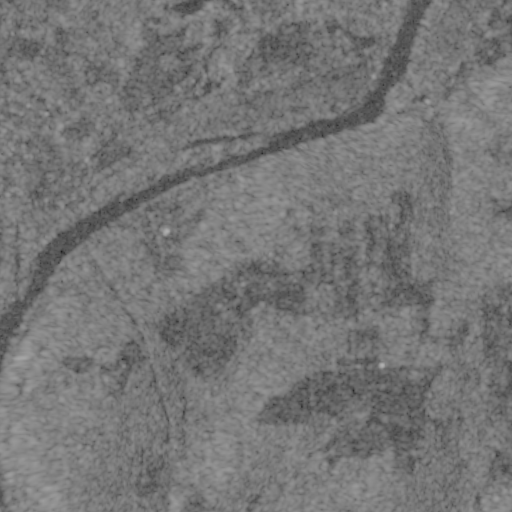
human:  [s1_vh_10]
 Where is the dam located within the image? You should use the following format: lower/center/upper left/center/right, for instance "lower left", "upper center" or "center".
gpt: The dam is located in the center left of the image.
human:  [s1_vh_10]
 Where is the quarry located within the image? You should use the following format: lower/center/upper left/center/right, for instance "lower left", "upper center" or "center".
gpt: The quarry is located in the upper right of the image.
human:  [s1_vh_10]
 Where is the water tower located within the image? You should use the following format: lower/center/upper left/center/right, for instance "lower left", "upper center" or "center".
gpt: The water tower is located in the lower left of the image.
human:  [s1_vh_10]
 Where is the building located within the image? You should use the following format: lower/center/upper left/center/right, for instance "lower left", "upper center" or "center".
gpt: The building is located in the upper of the image.
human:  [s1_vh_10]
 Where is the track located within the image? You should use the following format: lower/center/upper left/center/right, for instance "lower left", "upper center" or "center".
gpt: There is no track in the image.

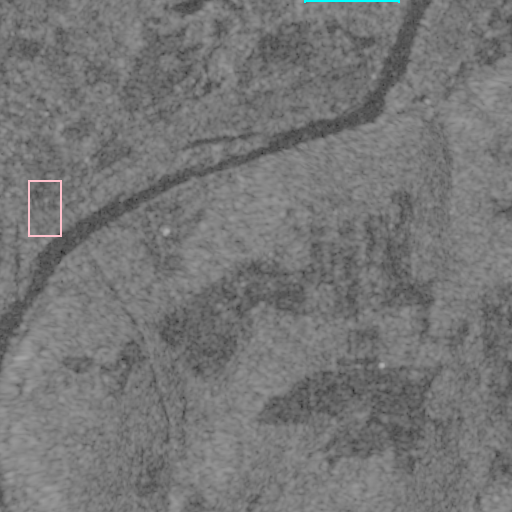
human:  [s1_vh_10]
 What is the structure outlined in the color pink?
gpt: The structure outlined in pink is a crop field.
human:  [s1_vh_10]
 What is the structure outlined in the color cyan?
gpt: The structure outlined in cyan is a quarry.
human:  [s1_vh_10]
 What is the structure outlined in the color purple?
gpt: There is no purple outline.